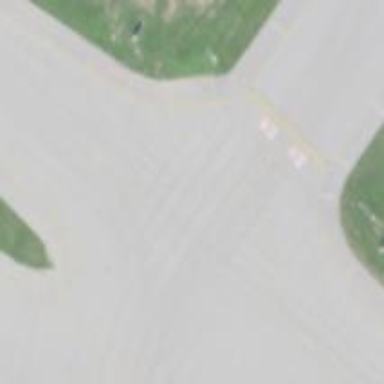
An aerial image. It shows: View of taxiway at the airport.